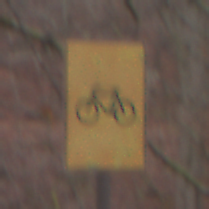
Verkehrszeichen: RadverkehrOhnePfeilsymbol
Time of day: Midday
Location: Outdoor (Nature)
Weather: Overcast
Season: Autumn
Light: Natural